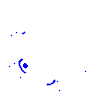
Particle: electron